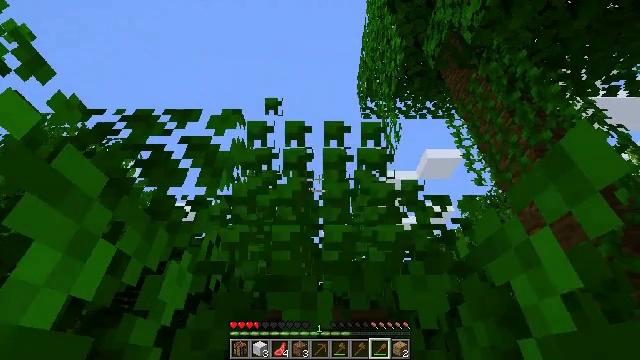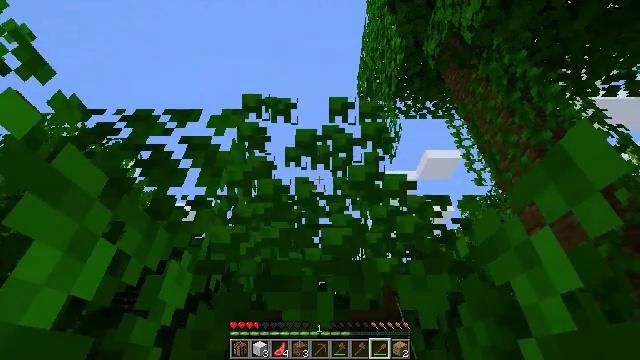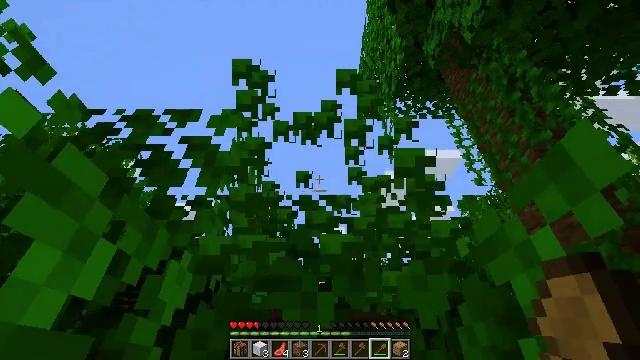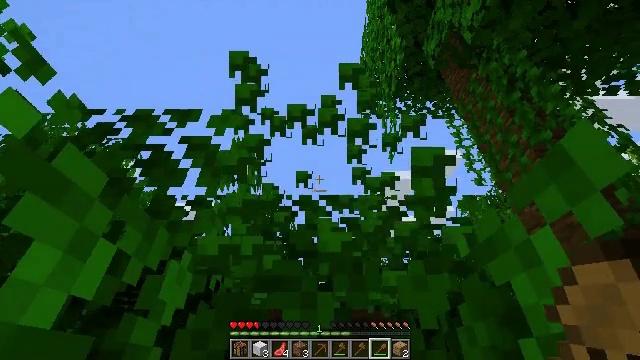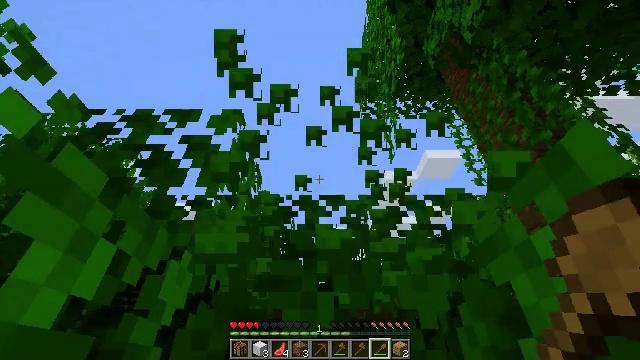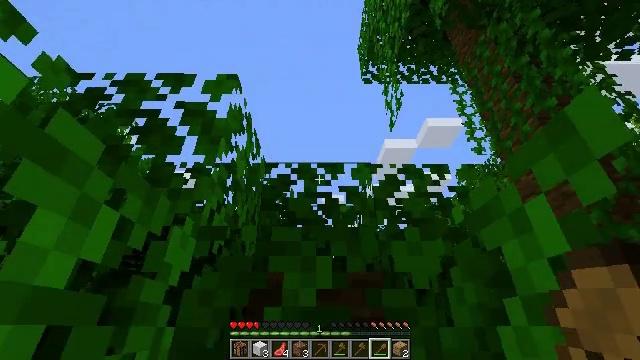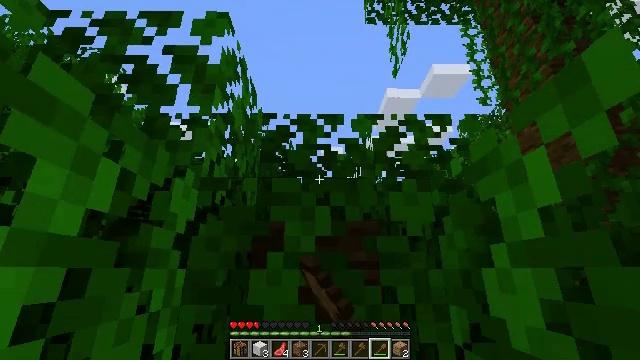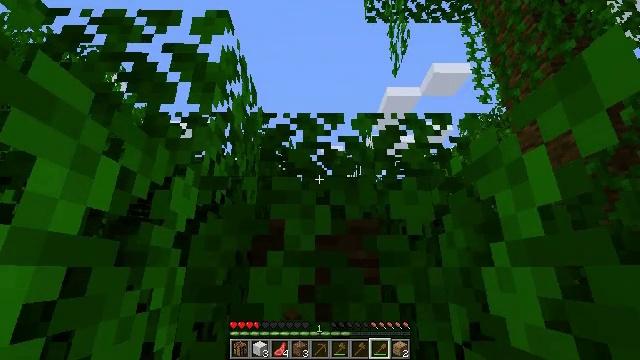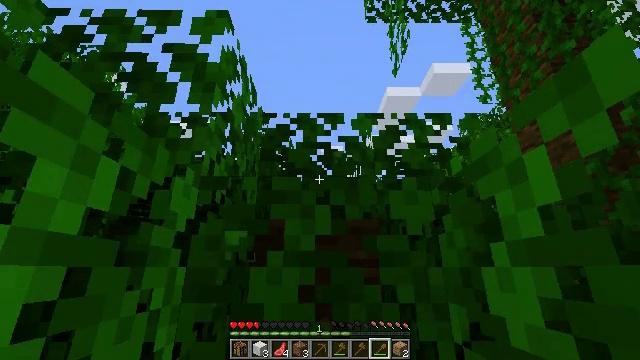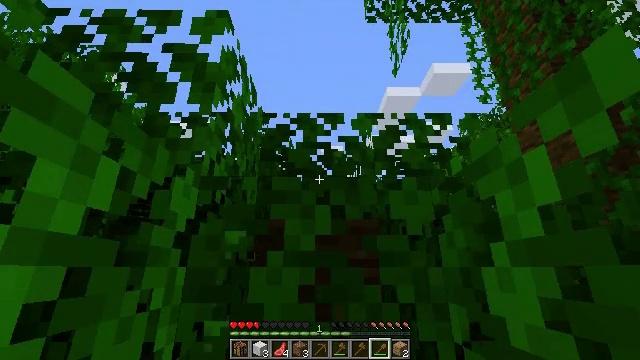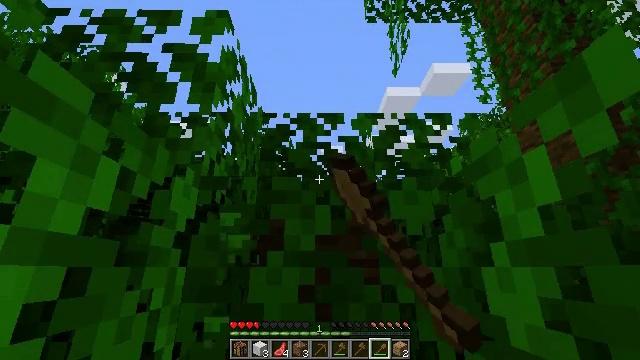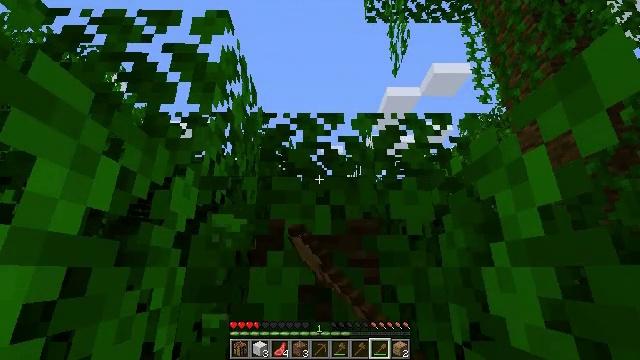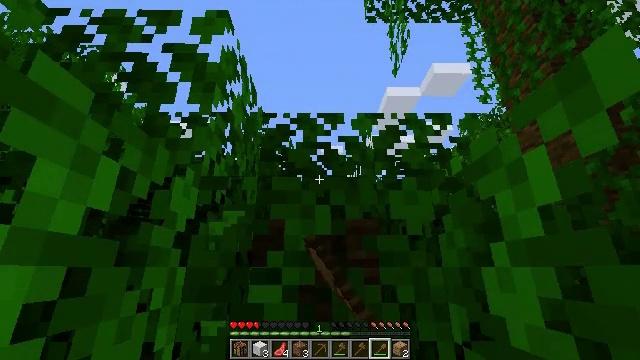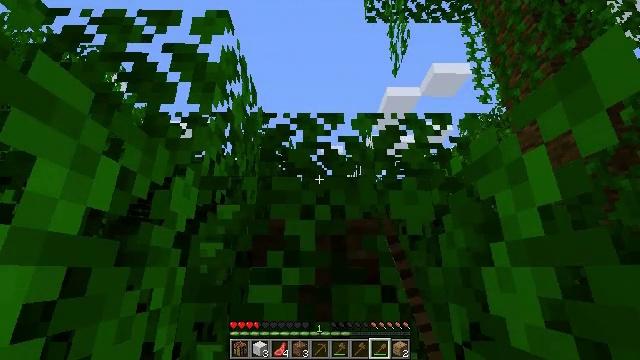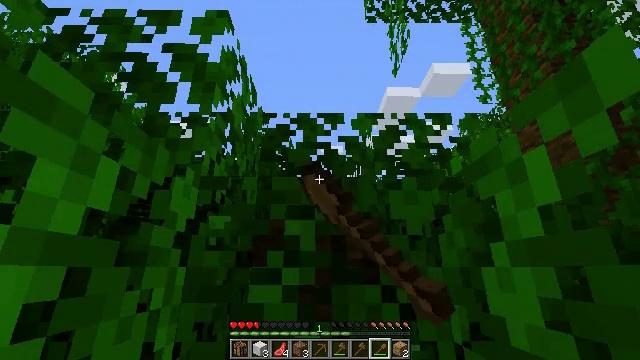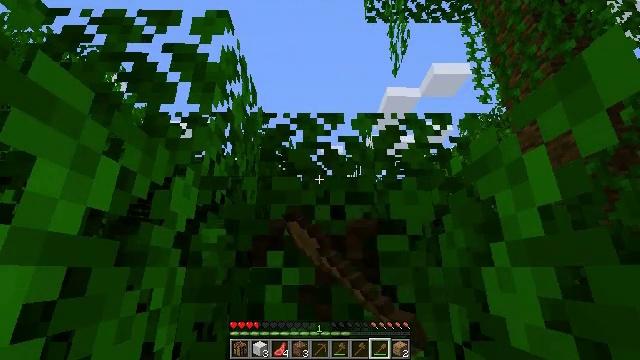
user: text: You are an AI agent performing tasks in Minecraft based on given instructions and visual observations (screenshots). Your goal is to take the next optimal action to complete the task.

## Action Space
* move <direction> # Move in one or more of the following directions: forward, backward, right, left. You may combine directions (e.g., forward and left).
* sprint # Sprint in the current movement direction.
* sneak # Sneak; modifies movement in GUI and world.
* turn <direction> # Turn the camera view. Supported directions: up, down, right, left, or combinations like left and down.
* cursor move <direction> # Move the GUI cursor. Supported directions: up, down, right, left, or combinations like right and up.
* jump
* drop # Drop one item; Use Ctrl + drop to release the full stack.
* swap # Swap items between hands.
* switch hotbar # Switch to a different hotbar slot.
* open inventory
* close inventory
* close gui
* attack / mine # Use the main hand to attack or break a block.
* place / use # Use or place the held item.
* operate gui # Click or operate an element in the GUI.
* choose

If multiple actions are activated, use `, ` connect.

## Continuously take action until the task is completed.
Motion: motion action
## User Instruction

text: Collect some oak leaves.
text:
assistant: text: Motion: attack / mine
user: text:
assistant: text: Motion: attack / mine
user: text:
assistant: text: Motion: attack / mine
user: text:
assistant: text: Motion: attack / mine
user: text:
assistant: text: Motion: turn down, attack / mine
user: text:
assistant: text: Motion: turn down, attack / mine
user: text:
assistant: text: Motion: attack / mine
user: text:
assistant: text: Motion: attack / mine
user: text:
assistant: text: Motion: attack / mine
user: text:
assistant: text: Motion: attack / mine
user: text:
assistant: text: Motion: attack / mine
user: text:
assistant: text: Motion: attack / mine
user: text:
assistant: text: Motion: attack / mine
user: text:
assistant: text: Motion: attack / mine
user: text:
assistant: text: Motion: attack / mine
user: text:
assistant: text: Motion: attack / mine
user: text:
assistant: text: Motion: attack / mine
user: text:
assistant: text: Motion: attack / mine
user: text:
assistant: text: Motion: attack / mine
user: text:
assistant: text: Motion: attack / mine
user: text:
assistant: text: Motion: attack / mine
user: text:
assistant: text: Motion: move forward, turn up, attack / mine
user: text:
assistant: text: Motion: move forward, turn up, attack / mine
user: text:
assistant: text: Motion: attack / mine
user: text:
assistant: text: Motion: attack / mine
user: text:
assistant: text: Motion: attack / mine
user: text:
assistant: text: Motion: turn left and up, attack / mine
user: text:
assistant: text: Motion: attack / mine
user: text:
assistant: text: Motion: attack / mine
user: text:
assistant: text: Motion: attack / mine